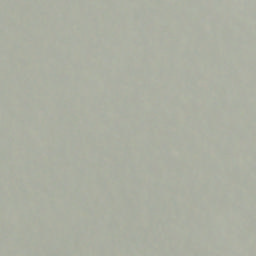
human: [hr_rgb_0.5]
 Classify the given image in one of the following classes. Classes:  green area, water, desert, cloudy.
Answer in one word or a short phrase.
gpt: cloudy